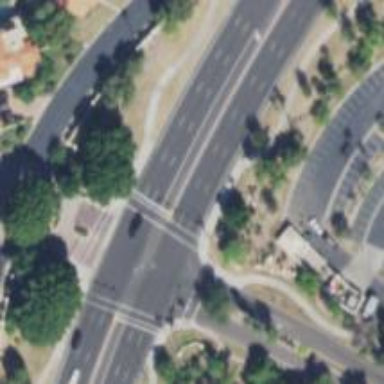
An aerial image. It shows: Solid stop line on the road.